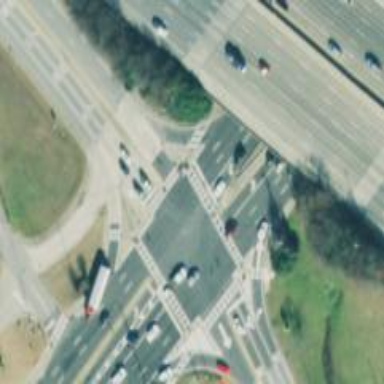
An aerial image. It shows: Pedestrian crossing with zebra markings on the footway.